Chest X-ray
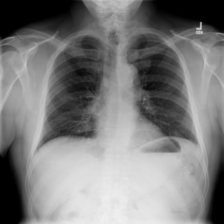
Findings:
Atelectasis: negative
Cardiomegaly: negative
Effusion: negative
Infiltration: negative
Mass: negative
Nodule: negative
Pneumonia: negative
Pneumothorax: negative
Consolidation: negative
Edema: negative
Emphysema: negative
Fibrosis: negative
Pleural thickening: negative
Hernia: negative